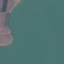
Land use / land cover class: SeaLake